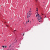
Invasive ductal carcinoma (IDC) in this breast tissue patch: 0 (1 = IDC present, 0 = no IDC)